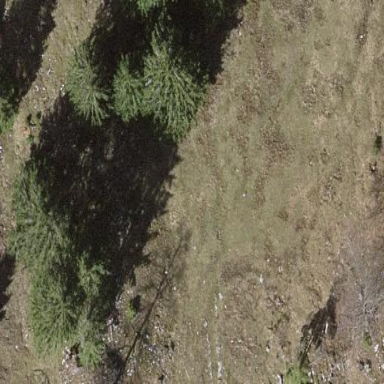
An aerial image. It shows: Forest area.